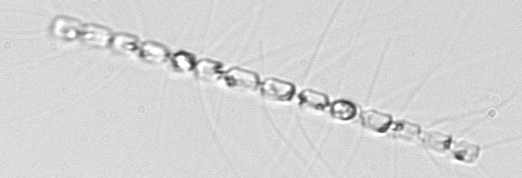
Label: Chaetoceros